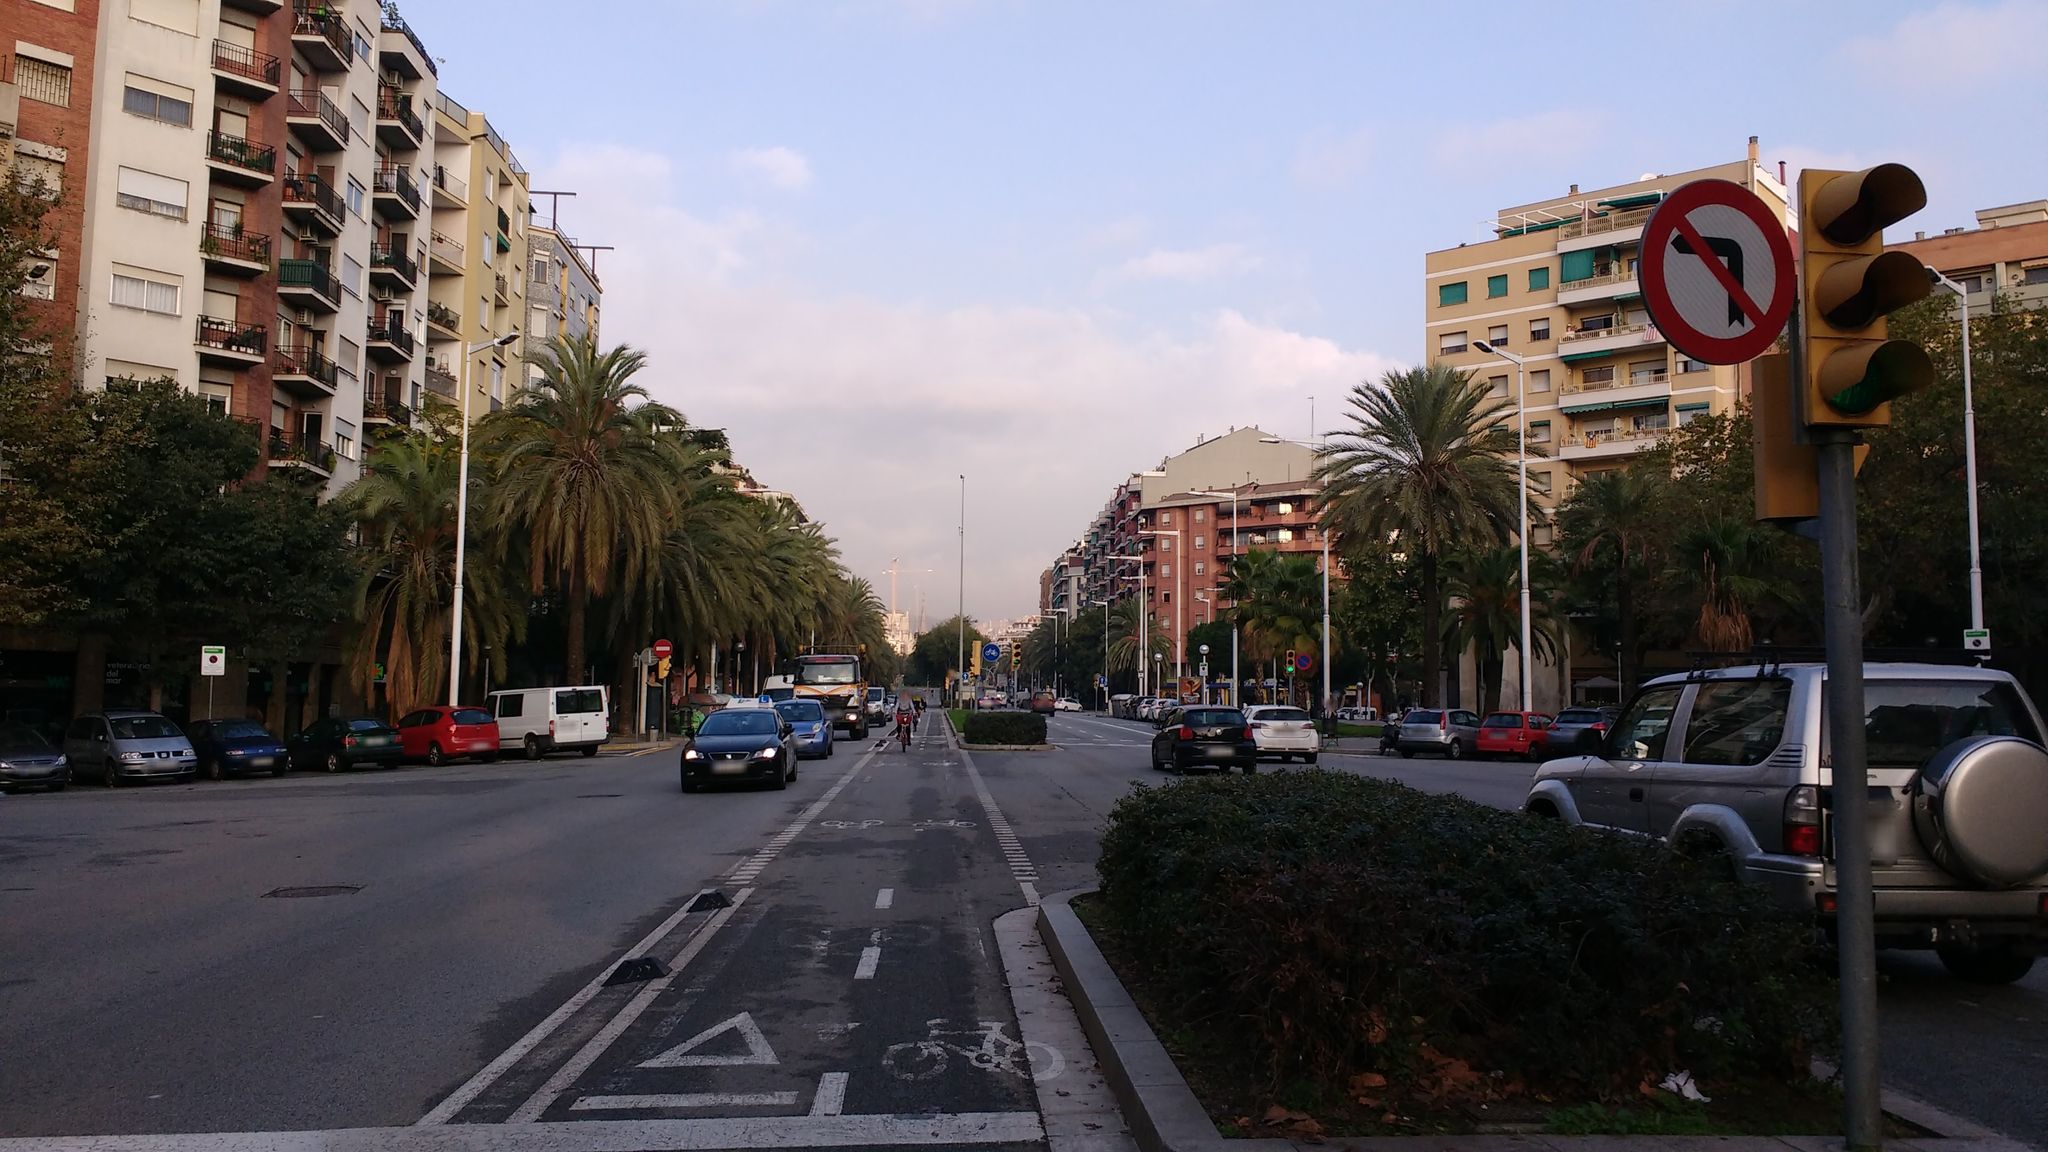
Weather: cloudy
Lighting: day
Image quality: good
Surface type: cycling surface
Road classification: tertiary
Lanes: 2
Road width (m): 5
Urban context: urban centre
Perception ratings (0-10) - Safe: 4.61, Lively: 9.67, Beautiful: 5.06, Boring: 3.78, Depressing: 5.17, Wealthy: 7.56